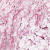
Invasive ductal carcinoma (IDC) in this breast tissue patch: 0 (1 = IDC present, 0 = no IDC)